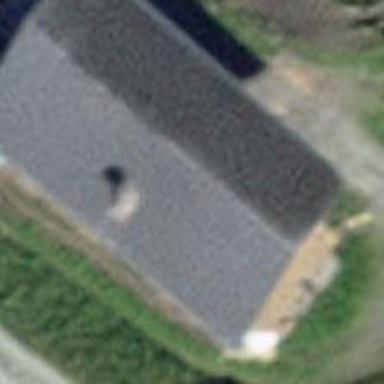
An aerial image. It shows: Stable building.